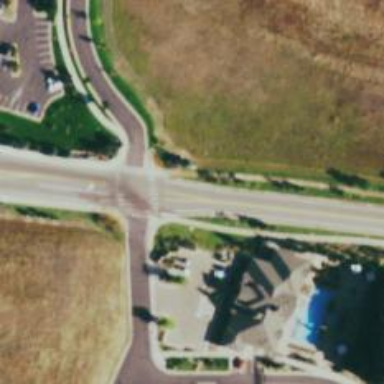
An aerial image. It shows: Excellent visibility unmarked crossing on the footway.